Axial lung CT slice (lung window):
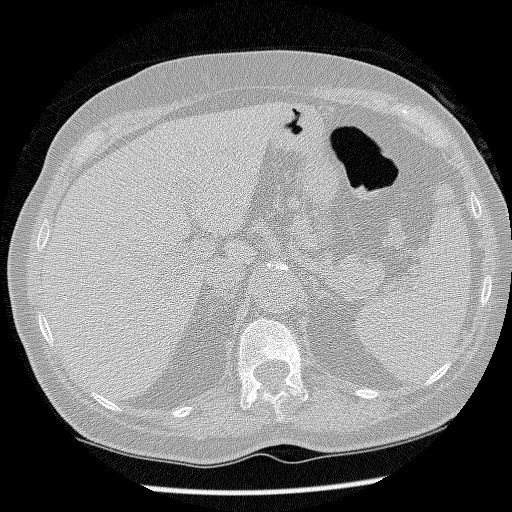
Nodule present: no